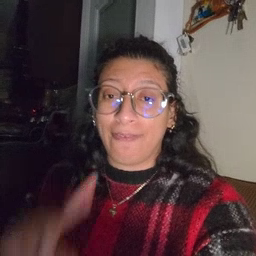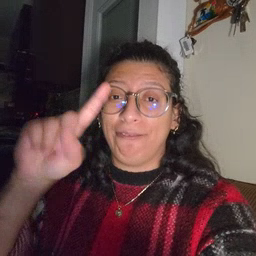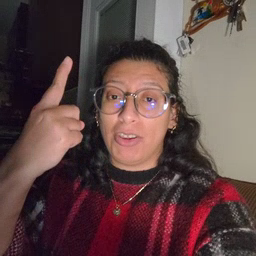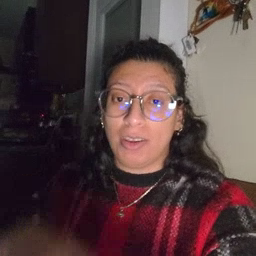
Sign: first